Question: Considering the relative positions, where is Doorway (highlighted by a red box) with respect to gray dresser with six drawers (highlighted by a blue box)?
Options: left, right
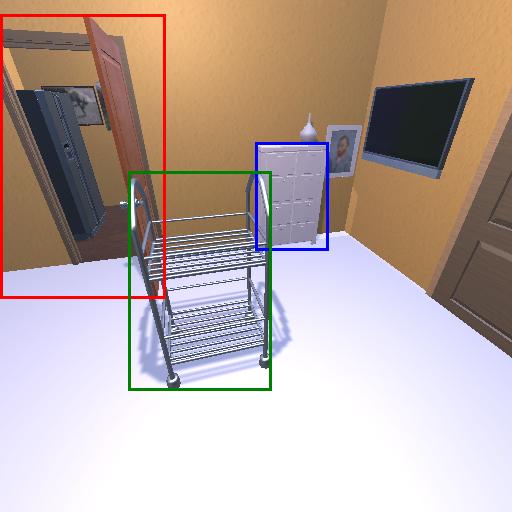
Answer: left